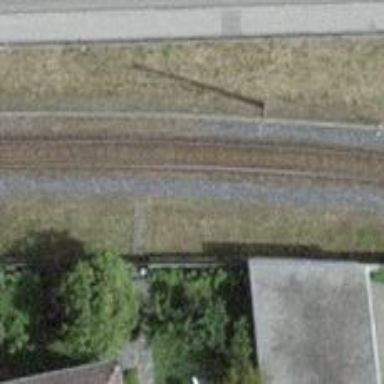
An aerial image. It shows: Narrow-gauge railway with 1 track. The tracks are electrified with contact line.